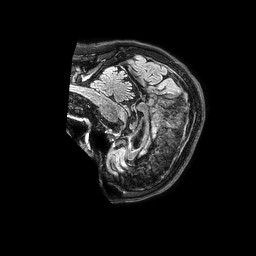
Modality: FLAIR
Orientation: sagittal
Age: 70
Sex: male
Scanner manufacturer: philips
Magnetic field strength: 3 T
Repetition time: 4.8 s
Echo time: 0.34 s